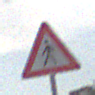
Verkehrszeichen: FussgaengerRechts
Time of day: Midday
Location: Outdoor (Nature)
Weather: PartlyCloudy
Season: NotSpecified
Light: Natural